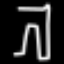
Label: pants